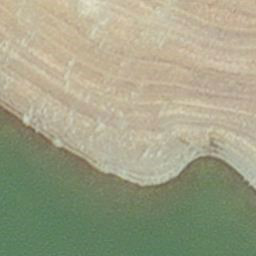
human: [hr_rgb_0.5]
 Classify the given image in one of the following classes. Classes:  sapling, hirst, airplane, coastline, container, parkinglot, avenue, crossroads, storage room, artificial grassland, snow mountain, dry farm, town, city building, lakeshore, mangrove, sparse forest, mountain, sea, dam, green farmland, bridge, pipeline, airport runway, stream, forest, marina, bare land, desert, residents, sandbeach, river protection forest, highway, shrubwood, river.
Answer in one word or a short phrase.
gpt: hirst